Field crop: maize
Growth stage: 2
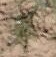
Species: salsola